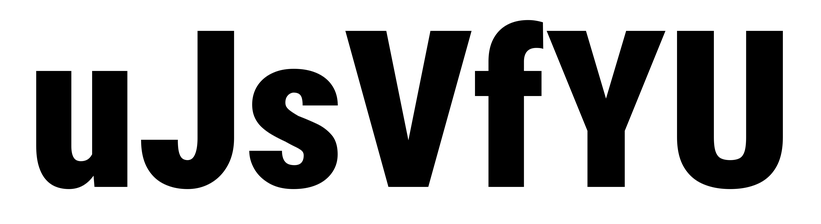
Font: Roboto_Condensed_Black